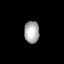
Tissue: skin
Cell type: Myeloid cells
Senescence score: 0.7908
Nuclear area (px): 328
Mean DAPI intensity: 169